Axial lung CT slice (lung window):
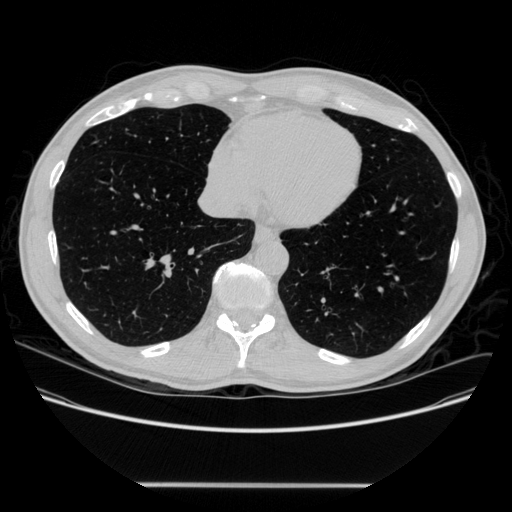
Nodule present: no